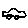
Label: car